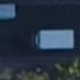
Vehicle type: Heavy Vehicle